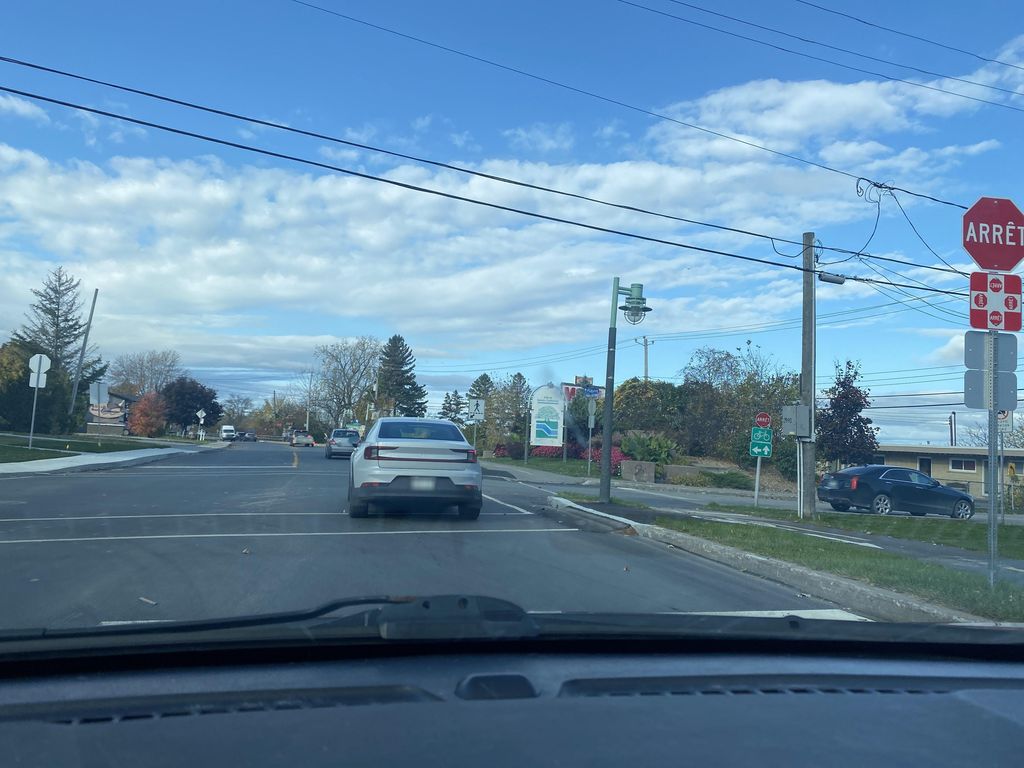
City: montreal